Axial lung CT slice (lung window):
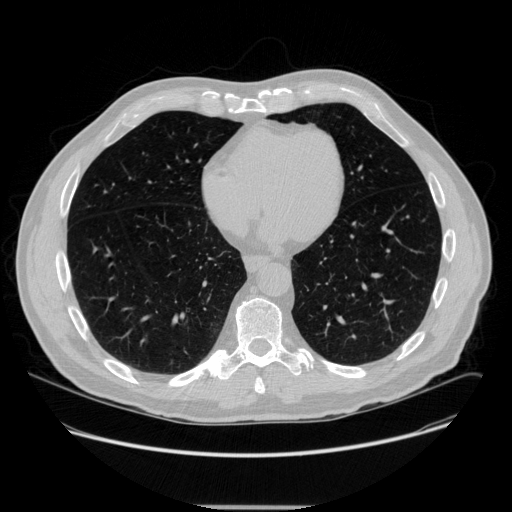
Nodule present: no